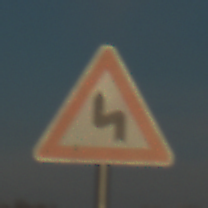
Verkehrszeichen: DoppelkurveZunaechstLinks
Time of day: SunriseSunset
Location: Outdoor (RoadRail)
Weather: PartlyCloudy
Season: NotSpecified
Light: Natural